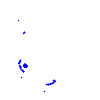
Particle: kaon